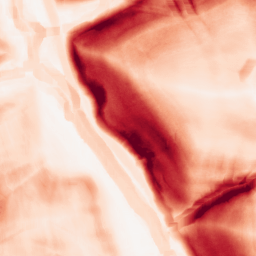
Category: morphological
Decomposition family: morphological_gradient
Decomposition parameters: size: 10
shape: square
Upsampling method: bicubic_3x
Upsampling parameters: scale: 3
Upsampling scale: 3